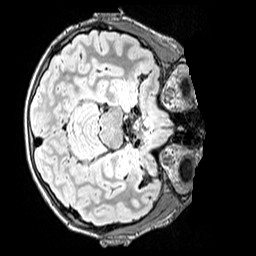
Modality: FLAIR
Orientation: axial
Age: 12
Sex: male
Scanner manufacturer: siemens
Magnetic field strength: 3 T
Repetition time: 5 s
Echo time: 0.388 s